Aerial crown-view tile of a tropical tree (Barro Colorado Island, Panama), acquired 20250715:
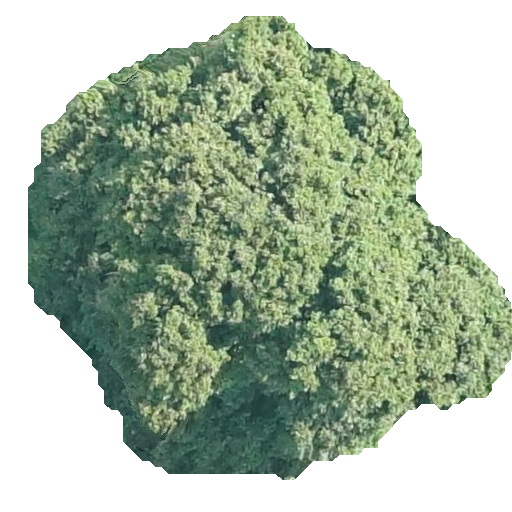
Species: Prioria copaifera
GBIF accepted scientific name: Prioria copaifera
Crown area: 231.493 m²